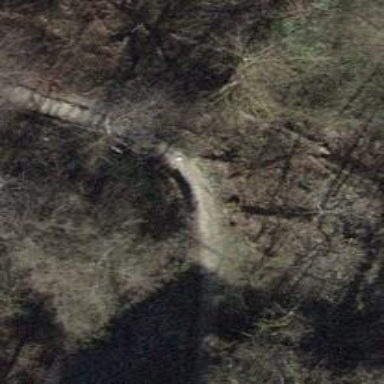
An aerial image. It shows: Set of steps on the road.